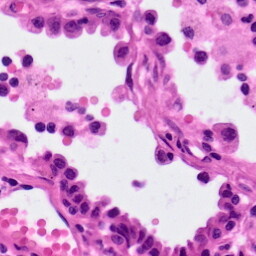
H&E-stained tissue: Lung